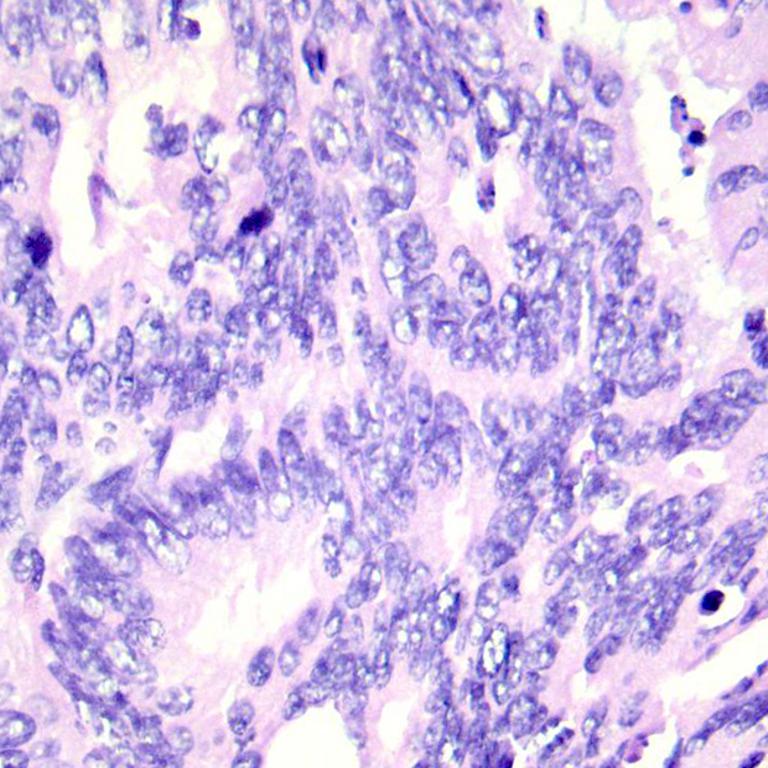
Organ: colon
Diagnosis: adenocarcinomas